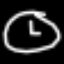
Label: clock